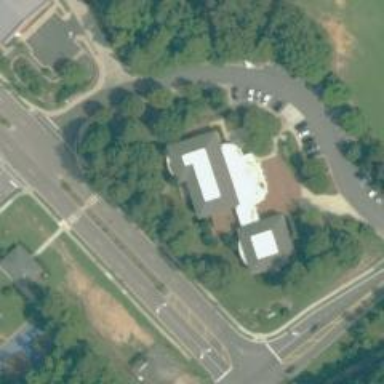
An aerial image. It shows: Government town hall building.